Question: I am trying to upgrade from SQL Express 2008 to SQL Express 2008 R2 to enable the full text indexing feature. During the upgrade, at the "Select Instance" step, the database that should be upgraded is not present in the drop down list.
Below the drop down there is a section titled "Installed instances". There are 4 items in this list, 3 SQL Servers and one entry for "shared components".
The drop down list contains 2 items, the first SQL Server in the "installed instances" list and the "shared components" but it does not list the other 2 SQL Servers.
The SQL Server that is included in the drop down is a Express Edition version 10.1.2531.0. The Shared Components version is 10.50.1600.1.
The 2 SQL Servers that are not appearing in the list are both Express Editions, version 10.52.4000.0.
Why aren't these 2 SQL Servers showing up in the list that allows me to specify the instance to upgrade?
Here is a screenshot of the step I am referencing:

Thanks!
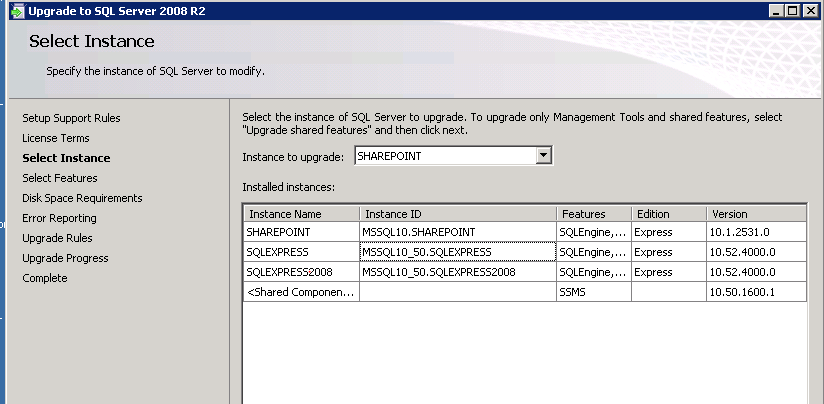
Answer: You can't upgrade the SQL instances that are version 10.52.4000.0 to SQL Express 2008 R2 because they are already SQL Server 2008 R2 (with SP2).
Check out a list of <URL> for more details.